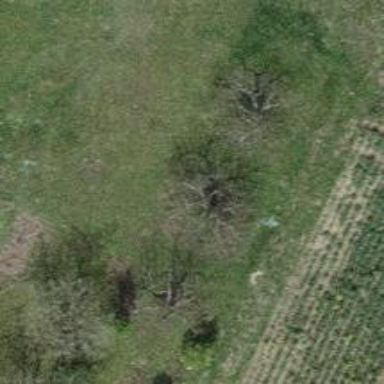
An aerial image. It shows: Orchard.